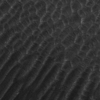
Label: not_dusty